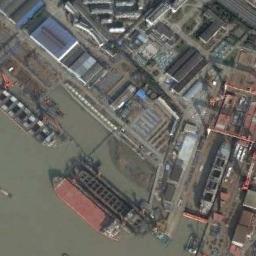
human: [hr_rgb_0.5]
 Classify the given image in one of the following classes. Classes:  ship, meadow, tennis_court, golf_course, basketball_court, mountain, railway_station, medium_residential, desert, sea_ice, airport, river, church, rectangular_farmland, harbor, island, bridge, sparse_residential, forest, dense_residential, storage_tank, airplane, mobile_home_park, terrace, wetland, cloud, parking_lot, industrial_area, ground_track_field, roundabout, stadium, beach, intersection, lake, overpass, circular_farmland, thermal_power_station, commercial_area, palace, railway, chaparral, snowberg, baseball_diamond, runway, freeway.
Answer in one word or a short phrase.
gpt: ship